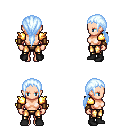
a pixel art fantasy rpg character, female body template, human, light skin, gold arm armor, gold greaves, white cyan ponytail hairstyle, leather bracers, black shoes, four views (front, back, left, right), 2x2 character sprite sheet, small pixel art, hard edges, no anti-aliasing